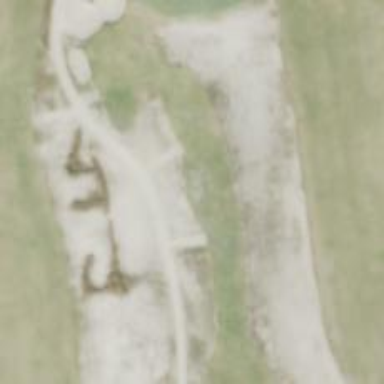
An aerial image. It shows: Path for both roads and golfers.